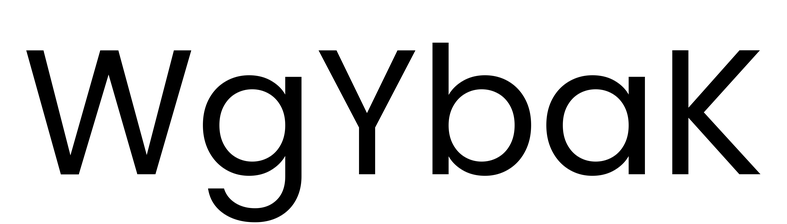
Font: Poppins-Regular